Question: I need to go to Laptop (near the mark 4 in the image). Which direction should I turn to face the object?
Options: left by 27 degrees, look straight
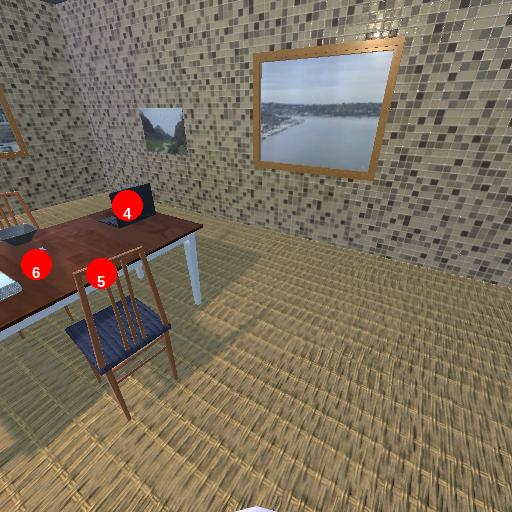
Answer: left by 27 degrees